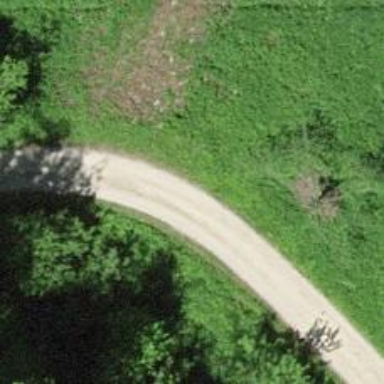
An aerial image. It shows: Track with grade 2 gravel surface.